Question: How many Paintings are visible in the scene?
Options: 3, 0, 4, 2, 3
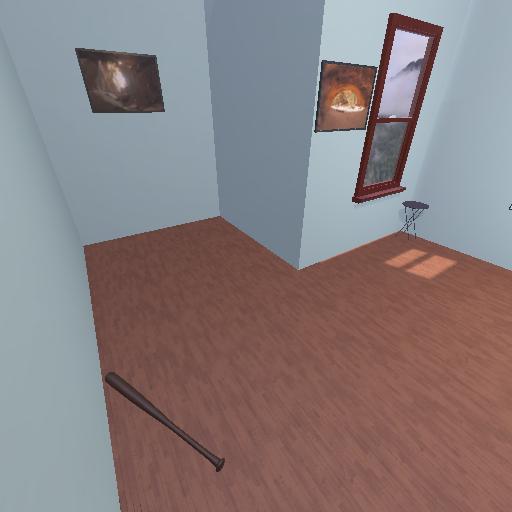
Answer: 3